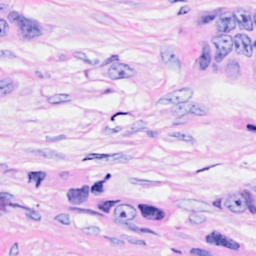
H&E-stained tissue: Breast